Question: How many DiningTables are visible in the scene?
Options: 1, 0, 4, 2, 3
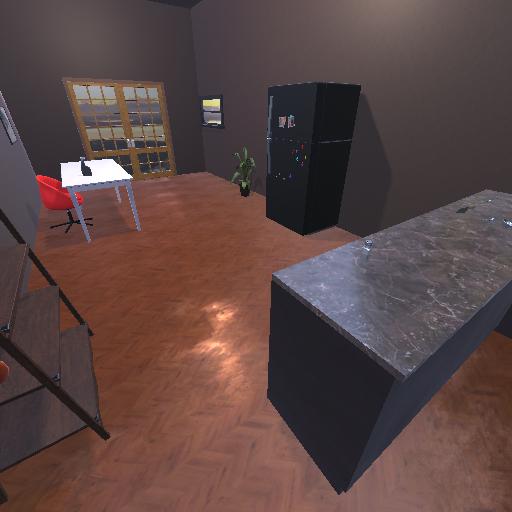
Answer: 1